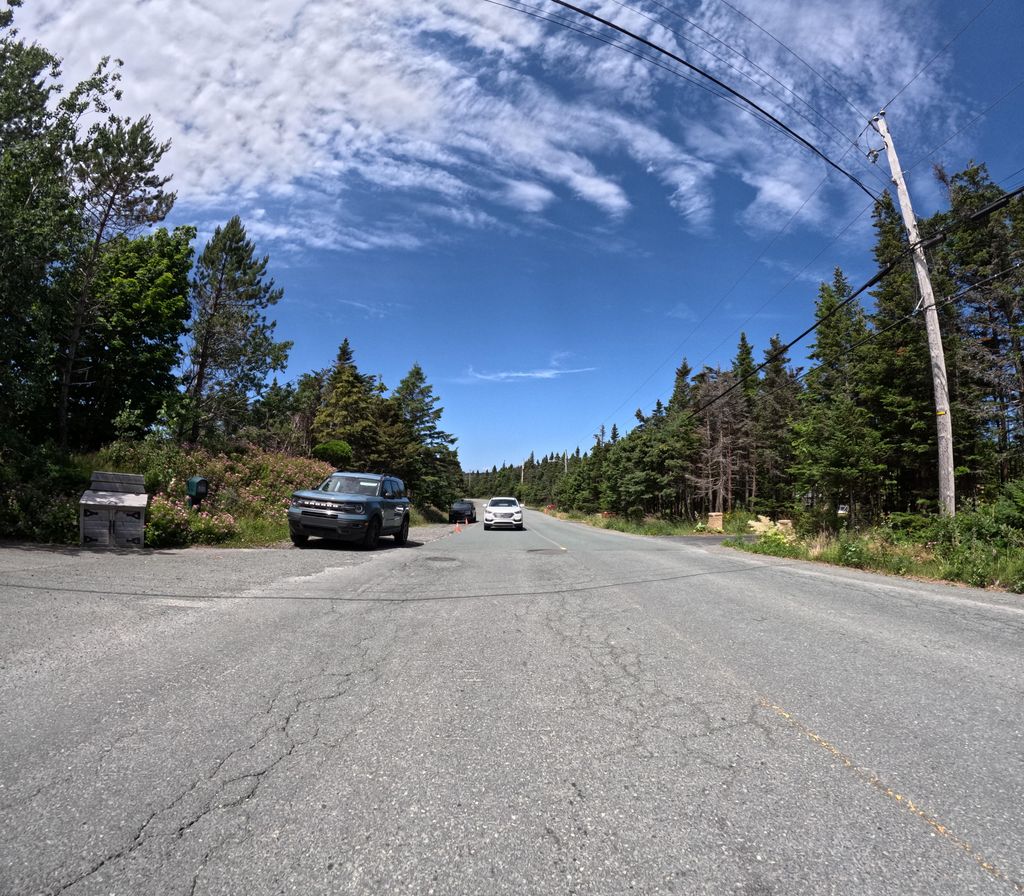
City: st_johns